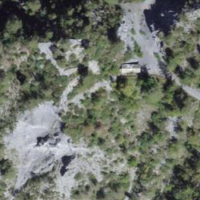
EUNIS habitat code: 50
Species observed at this site:
Berberis vulgaris
Amelanchier ovalis
Dryas octopetala
Saponaria ocymoides
Arctostaphylos uva-ursi
Leontodon incanus
Callophrys rubi